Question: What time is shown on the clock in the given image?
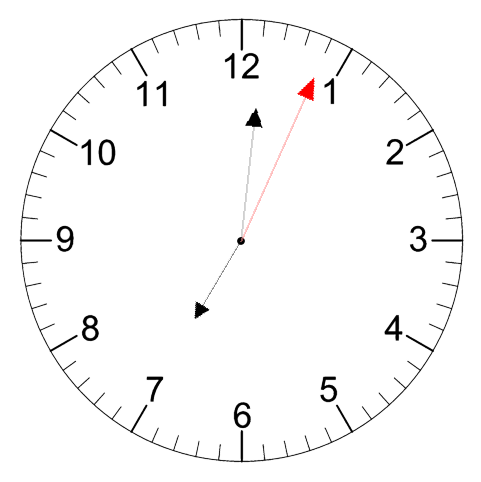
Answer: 07:01:04